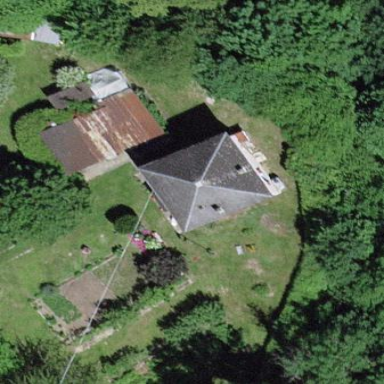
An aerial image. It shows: Detached building.